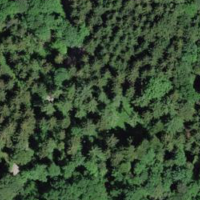
EUNIS habitat code: 43
Species observed at this site:
Tachymarptis melba
Impatiens parviflora